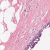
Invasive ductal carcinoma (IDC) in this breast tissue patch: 0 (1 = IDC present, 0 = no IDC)